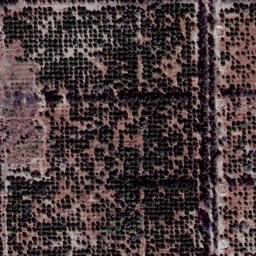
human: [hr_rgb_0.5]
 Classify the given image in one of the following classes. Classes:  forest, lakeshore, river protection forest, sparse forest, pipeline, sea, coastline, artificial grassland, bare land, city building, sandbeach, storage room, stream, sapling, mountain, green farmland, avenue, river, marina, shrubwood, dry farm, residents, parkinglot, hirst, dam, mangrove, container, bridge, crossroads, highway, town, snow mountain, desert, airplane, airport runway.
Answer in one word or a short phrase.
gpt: dry farm